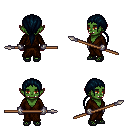
a pixel art fantasy rpg character, female body template, orc, green skin, brown robe, red pants, raven ponytail hairstyle, metal gloves, ghillies, spear, four views (front, back, left, right), 2x2 character sprite sheet, small pixel art, hard edges, no anti-aliasing